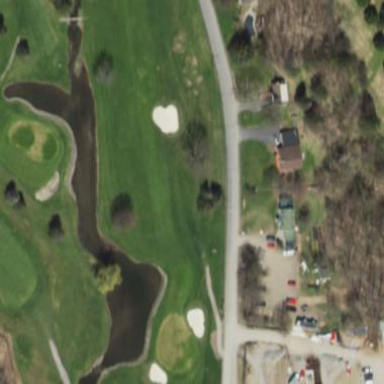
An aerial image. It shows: Picturesque pond acting as water hazard on golf course.